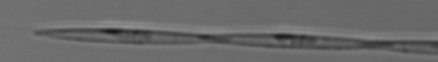
Label: Pseudo-nitzschia